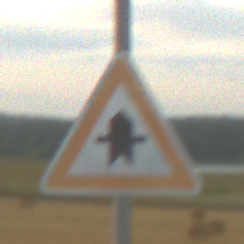
Verkehrszeichen: Vorfahrt
Umgebung: Outdoor, RoadRail
Tageszeit: SunriseSunset
Wetter: PartlyCloudy
Licht: Natural
Jahreszeit: NotSpecified
Kontrast: LowContrast